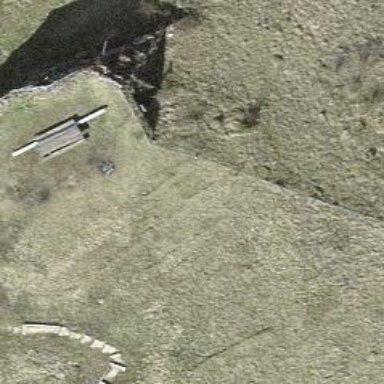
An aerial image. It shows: Concrete steps leading through tunnel.